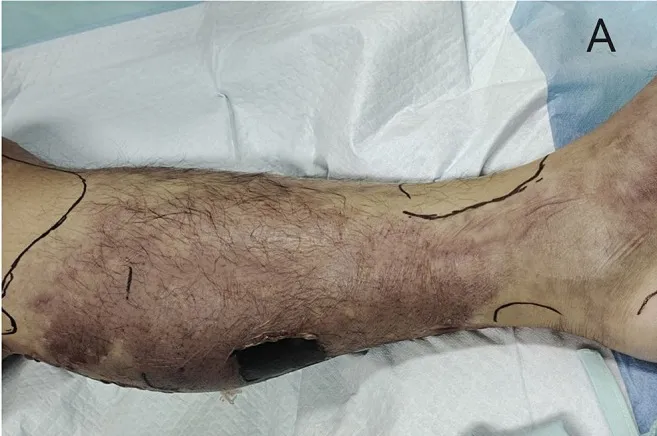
Clinical presentation of the patient. (A) At the admission to ICU, it could be seen the moderate swelling, hemorrhagic blisters and bullae, marked pain with movement, and overlying erythema of his left lower limb.
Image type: medical_photograph (skin_photograph)